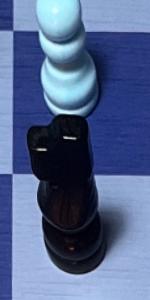
Label: Knight_Black